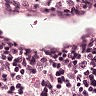
Metastatic tissue present: no